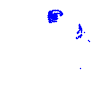
Particle: electron